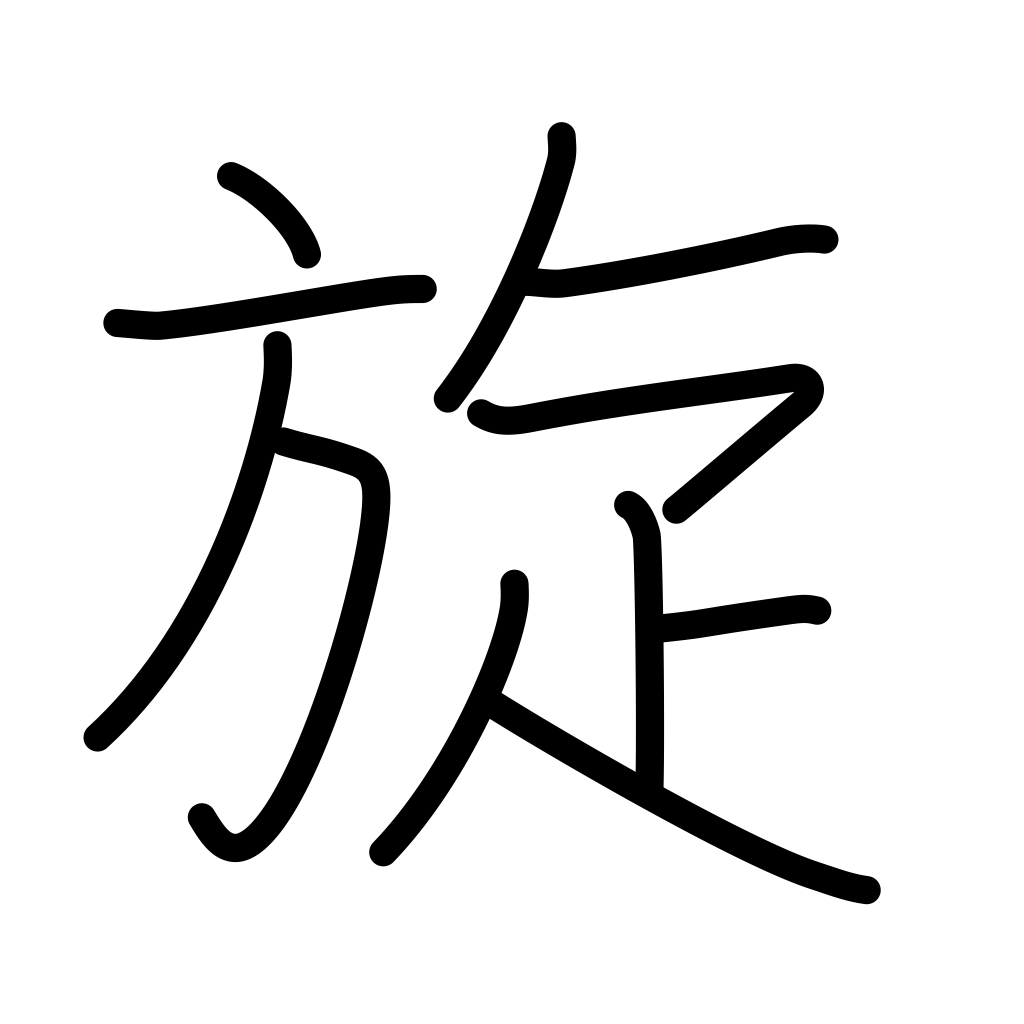
Meaning: rotation, go around